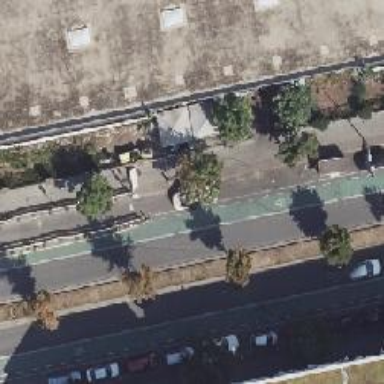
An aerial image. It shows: Urban tree with broadleaved deciduous leaves.